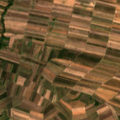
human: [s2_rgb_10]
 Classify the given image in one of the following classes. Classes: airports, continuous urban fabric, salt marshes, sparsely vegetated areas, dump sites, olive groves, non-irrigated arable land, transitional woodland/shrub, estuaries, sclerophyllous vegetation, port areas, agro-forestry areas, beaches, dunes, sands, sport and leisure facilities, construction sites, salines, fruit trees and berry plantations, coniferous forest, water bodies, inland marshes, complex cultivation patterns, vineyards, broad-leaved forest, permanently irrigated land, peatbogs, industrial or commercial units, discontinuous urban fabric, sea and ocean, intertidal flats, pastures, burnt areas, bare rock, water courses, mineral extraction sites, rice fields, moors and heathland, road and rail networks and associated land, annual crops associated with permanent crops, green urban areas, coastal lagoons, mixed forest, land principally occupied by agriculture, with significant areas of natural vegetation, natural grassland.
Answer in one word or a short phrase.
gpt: complex cultivation patterns, land principally occupied by agriculture, with significant areas of natural vegetation